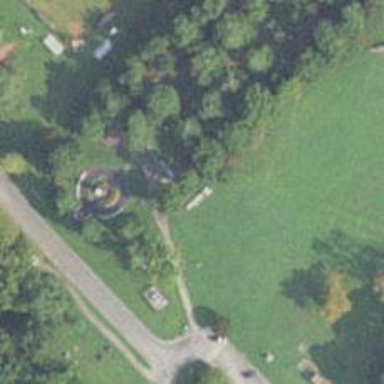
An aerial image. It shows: Historic monument.